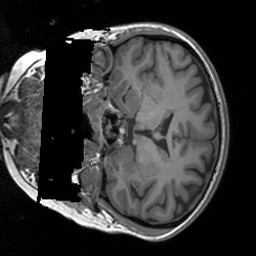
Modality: T1w
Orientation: coronal
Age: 26
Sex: female
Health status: healthy
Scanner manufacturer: siemens
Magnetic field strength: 3 T
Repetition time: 1.9 s
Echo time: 0.00252 s